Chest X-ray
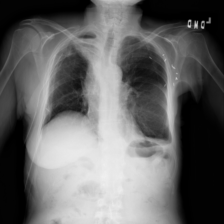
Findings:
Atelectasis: negative
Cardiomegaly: negative
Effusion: negative
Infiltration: negative
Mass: negative
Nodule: negative
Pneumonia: negative
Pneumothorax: negative
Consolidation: negative
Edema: negative
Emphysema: negative
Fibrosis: negative
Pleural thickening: negative
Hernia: negative